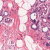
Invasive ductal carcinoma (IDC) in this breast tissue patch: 0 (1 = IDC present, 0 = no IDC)